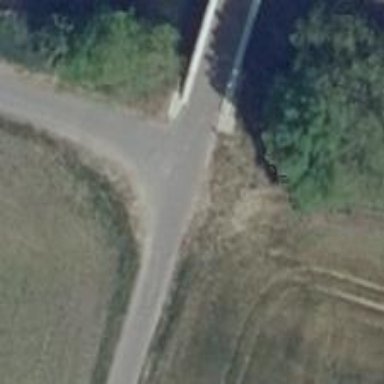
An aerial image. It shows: Asphalt track road with bridge. The track type is grade1.